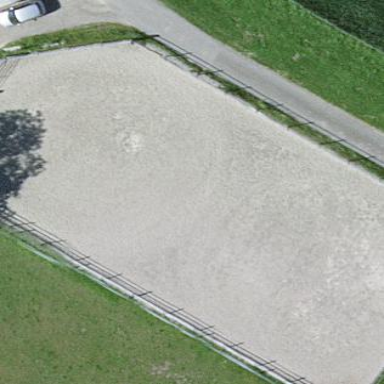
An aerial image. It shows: Equestrian pitch for leisure land sports.